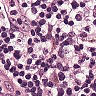
Metastatic tissue present: no